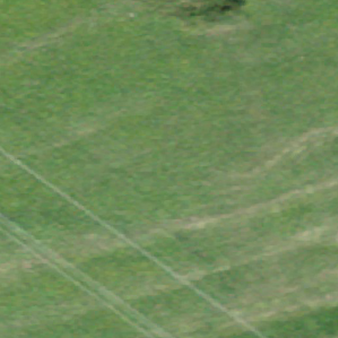
Label: other